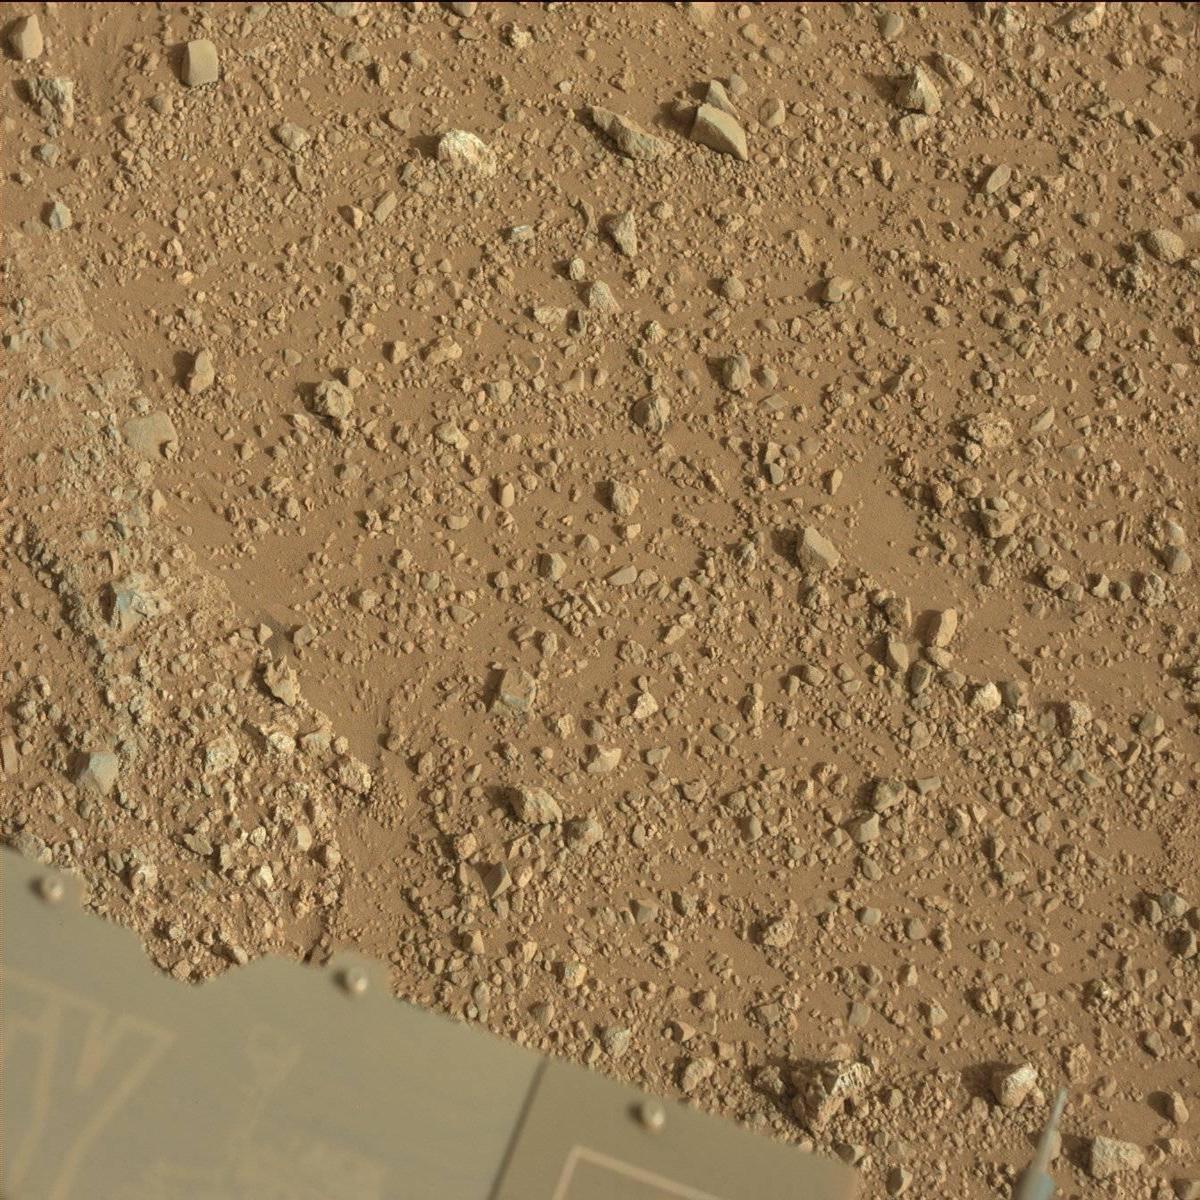
Terrain classes present: Bedrock, Rock, Rover, Sand / Soil